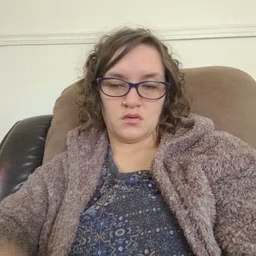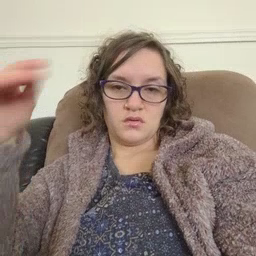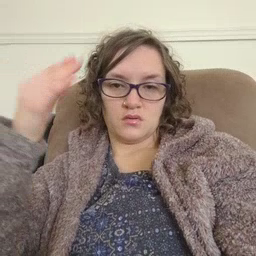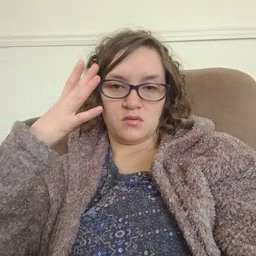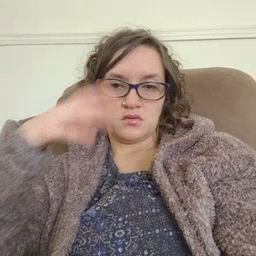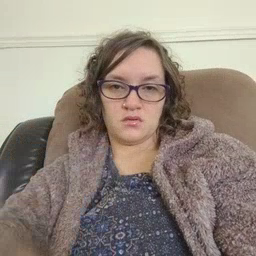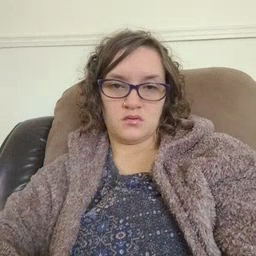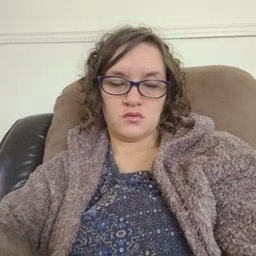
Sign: sun